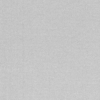
Label: dusty